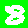
Digit: 8